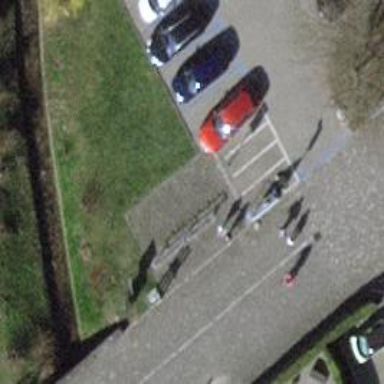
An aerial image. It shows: Bicycle parking facility.